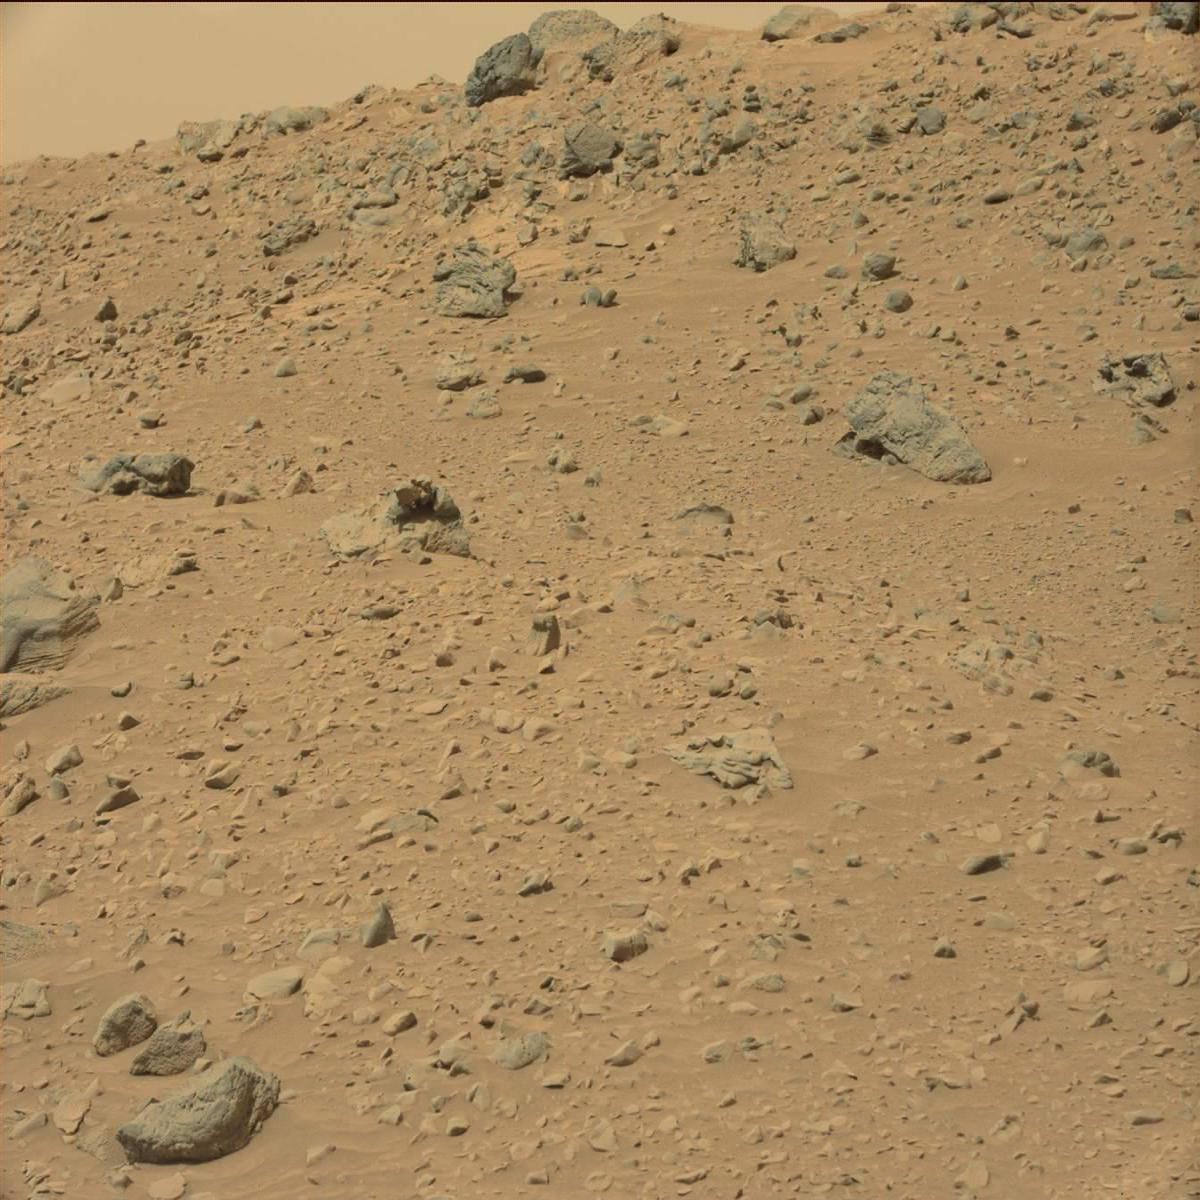
Terrain classes present: Bedrock, Sand / Soil, Sky